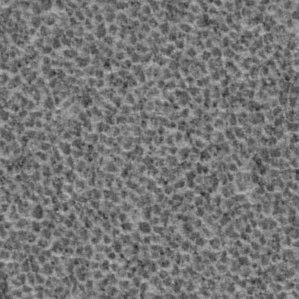
Label: frost